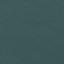
Land use / land cover class: SeaLake